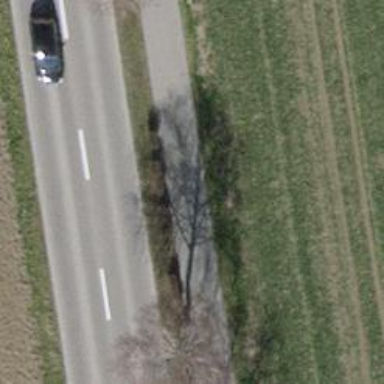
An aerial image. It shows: Asphalt cycleway.